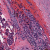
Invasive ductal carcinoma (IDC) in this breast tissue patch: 0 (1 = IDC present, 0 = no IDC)